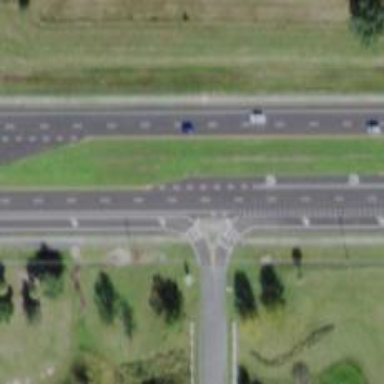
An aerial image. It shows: Marked crossing on cycleway road.